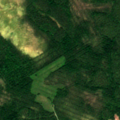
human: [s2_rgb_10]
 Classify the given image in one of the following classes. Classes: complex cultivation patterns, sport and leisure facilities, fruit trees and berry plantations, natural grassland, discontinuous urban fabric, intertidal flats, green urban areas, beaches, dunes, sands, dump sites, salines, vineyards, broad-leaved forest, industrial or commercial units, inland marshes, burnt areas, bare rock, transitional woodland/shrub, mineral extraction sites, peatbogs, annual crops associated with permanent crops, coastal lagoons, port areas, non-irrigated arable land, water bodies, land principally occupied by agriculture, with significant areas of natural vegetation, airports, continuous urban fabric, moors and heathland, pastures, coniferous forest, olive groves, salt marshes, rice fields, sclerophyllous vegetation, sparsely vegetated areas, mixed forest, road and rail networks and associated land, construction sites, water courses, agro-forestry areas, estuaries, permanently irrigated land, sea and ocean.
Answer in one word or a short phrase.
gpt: coniferous forest, transitional woodland/shrub